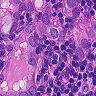
Metastatic tissue present: yes